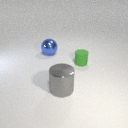
large gray metal cylinder to the right of large blue metal sphere